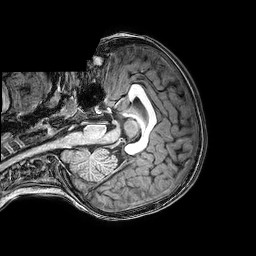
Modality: T1w
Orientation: axial
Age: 7
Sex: male
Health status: healthy